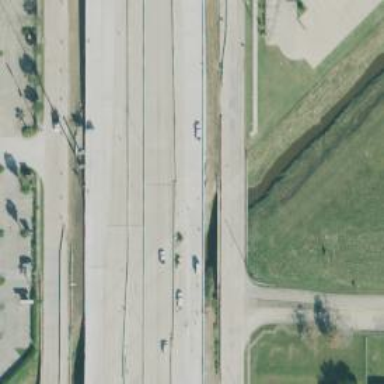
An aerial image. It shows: There is secondary road bridge with frontage road.